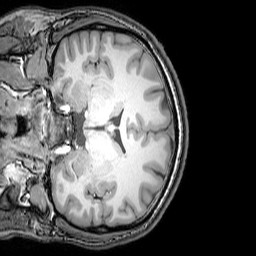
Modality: T1w
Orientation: coronal
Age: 25
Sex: male
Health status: healthy
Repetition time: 0.081 s
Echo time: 0.037 s